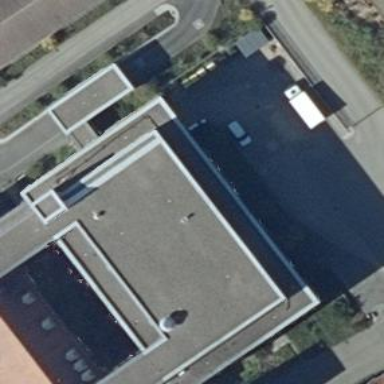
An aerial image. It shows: Hospital building.